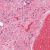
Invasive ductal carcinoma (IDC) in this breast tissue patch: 0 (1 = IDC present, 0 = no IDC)